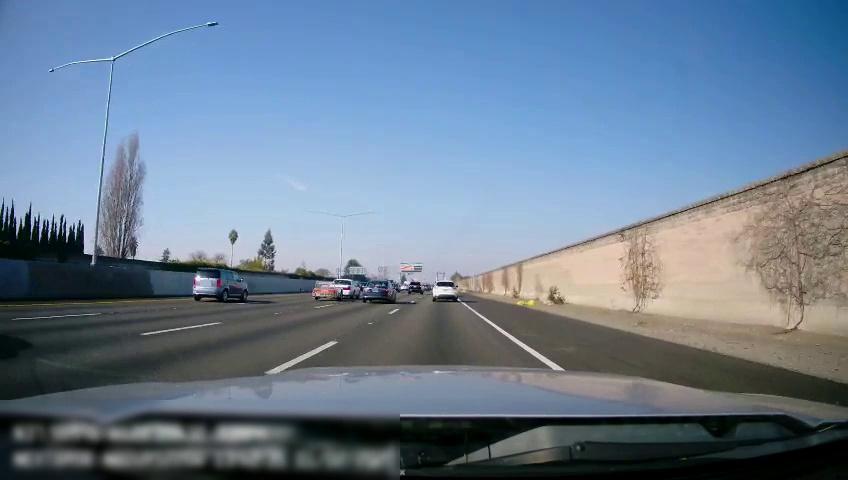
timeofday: Day
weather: Sunny
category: Drivable Space
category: Vehicles | Car
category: Vehicles | SUV
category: Vehicles | Car
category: Vehicles | SUV
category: Vehicles | Car
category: Vehicles | Car
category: Lanes | Current Lane
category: Lanes | Current Lane
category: Lanes | Alternate Lane
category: Lanes | Alternate Lane
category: Lanes | Alternate Lane
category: Traffic | Signs